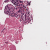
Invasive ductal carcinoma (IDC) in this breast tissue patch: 0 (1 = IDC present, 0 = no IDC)